Current action and preconditions to check: trajectory_clear

Your task: For each precondition in the list above, predict whether it will hold at this action.

Consider the current scene as observed from the mobile robot's camera, and analyze the predicted future states of all dynamic agents (e.g., people, animals, vehicles, or any moving entities) within the NEXT SECOND.

IMPORTANT: Only answer "very likely" if you are absolutely certain—based on strong, clear evidence—that a dynamic agent will violate the precondition in the predicted future state. Do NOT answer "very likely" for unlikely, ambiguous, or low-probability risks.

Ask yourself for each precondition: Is there a high probability, with clear and convincing evidence, that the predicted future states of any dynamic agent will interfere with the predicted future state of the currently executing action within the NEXT SECOND, causing that precondition to fail?

Assess the risk level based on these predictions. Use "likely" or "very likely" if motions create a clear risk of interference.

Use "neutral" or "improbable" if agents are nearby but their predicted paths are clearly diverging or non-conflicting.

Failure Risk Categories: "very improbable", "improbable", "neutral", "likely", "very likely"

Answer Format: Output ONLY the probability_of_failure value from these categories: "very improbable", "improbable", "neutral", "likely", "very likely"

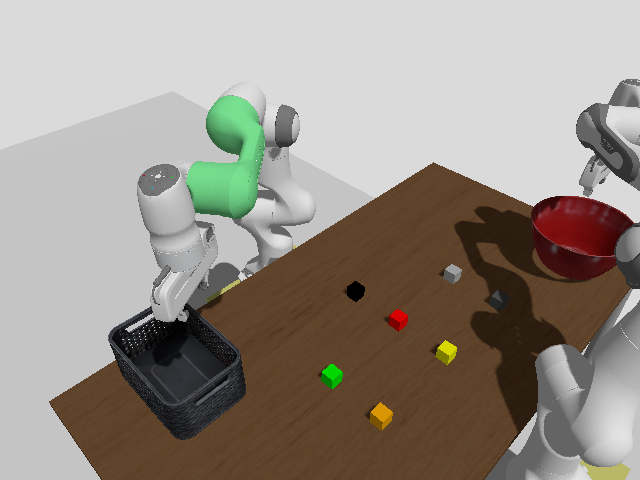

Answer: very improbable